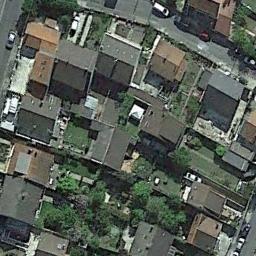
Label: dense_residential